Field crop: tomato
Growth stage: 2
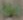
Species: solanum